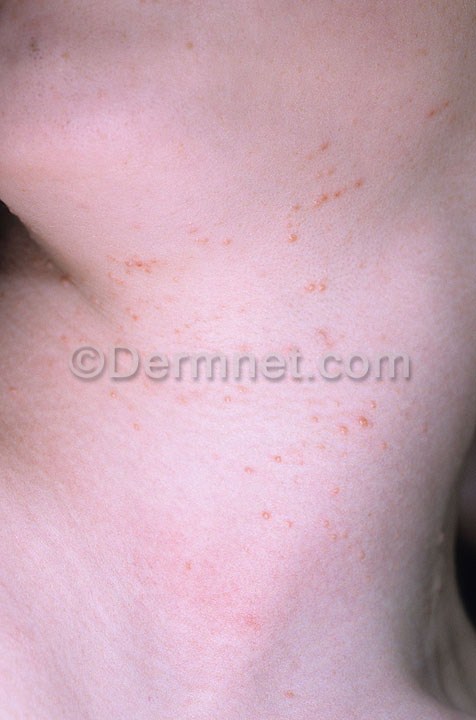
Disease: Herpes HPV and other STDs Photos